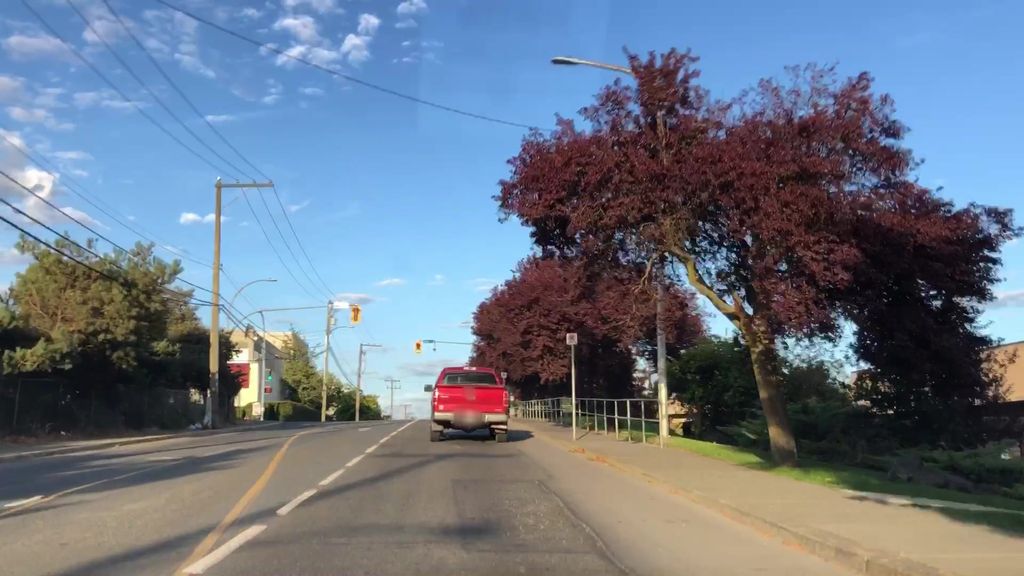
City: victoria